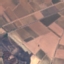
Label: PermanentCrop